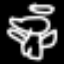
Label: angel